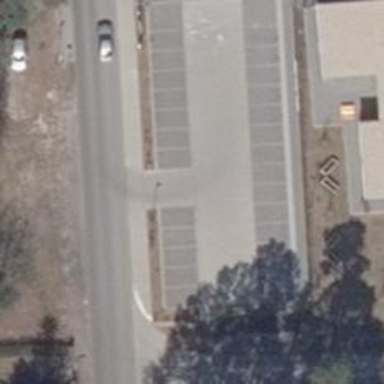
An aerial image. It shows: Road serving as parking aisle.